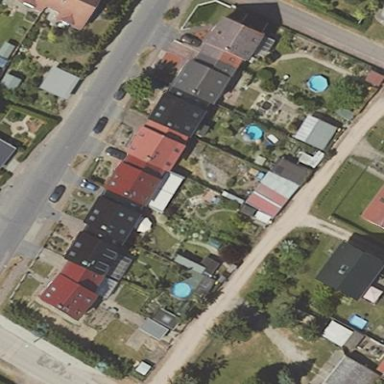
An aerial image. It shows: Residential area.